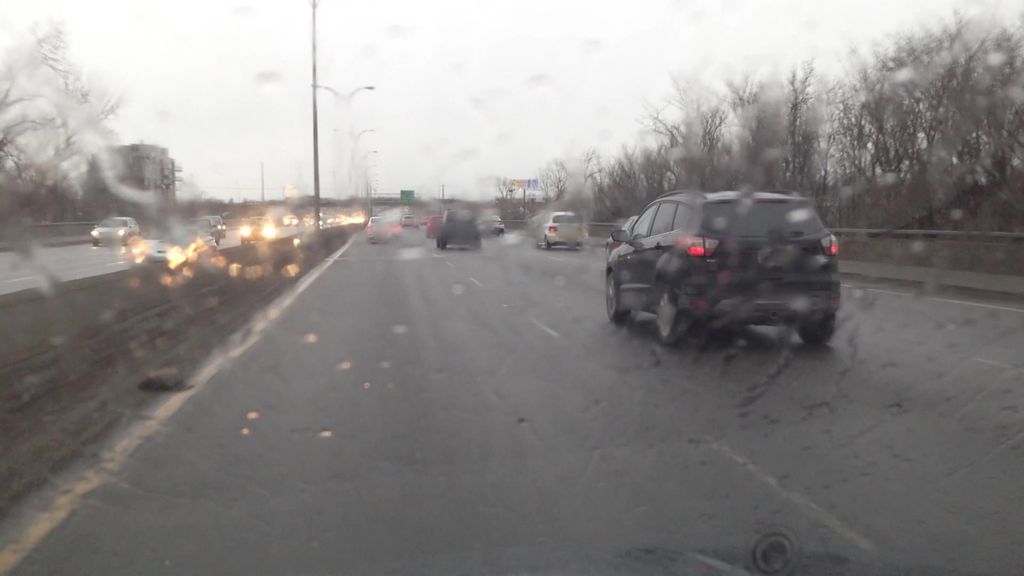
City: montreal